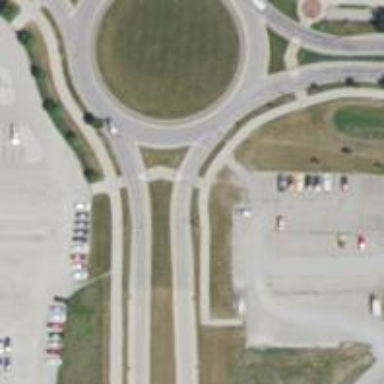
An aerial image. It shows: Secondary road made of asphalt leading to roundabout.